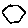
Label: hexagon